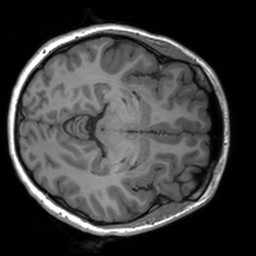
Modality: T1w
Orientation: axial
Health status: healthy
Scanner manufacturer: siemens
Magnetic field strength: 3 T
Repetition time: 1.9 s
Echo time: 0.00226 s